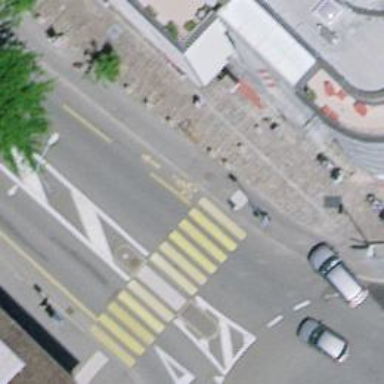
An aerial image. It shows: Kerb serving as barrier.